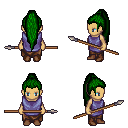
a pixel art fantasy rpg character, female body template, human, tanned skin, chain tabard jacket, robe skirt, green extra-long topknot hairstyle, brown shoes, spear, four views (front, back, left, right), 2x2 character sprite sheet, small pixel art, hard edges, no anti-aliasing